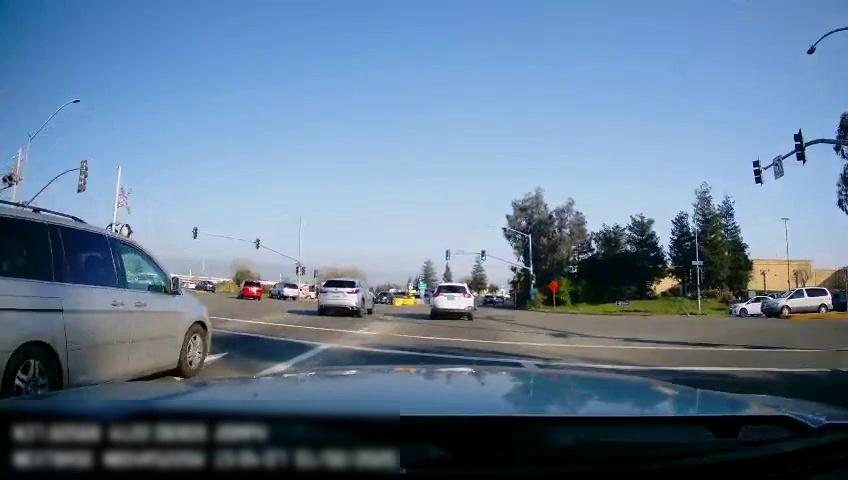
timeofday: Day
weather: Sunny
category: Drivable Space
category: Vehicles | Car
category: Vehicles | Car
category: Vehicles | SUV
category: Vehicles | SUV
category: Vehicles | Car
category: Vehicles | SUV
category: Vehicles | SUV
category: Vehicles | Van
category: Vehicles | SUV
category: Lanes | Current Lane
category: Lanes | Current Lane
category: Traffic | Lights
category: Traffic | Lights
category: Traffic | Lights
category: Traffic | Lights
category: Traffic | Lights
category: Traffic | Lights
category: Traffic | Lights
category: Traffic | Signs
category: Traffic | Signs
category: Traffic | Lights
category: Traffic | Lights
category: Traffic | Lights
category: Traffic | Lights